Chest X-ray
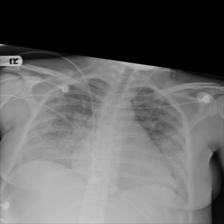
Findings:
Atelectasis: negative
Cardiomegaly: negative
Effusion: negative
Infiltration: negative
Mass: negative
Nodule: negative
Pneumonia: negative
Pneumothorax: negative
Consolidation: negative
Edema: negative
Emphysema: negative
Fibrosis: negative
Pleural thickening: negative
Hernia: negative